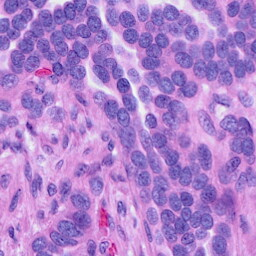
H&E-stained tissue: Ovarian